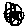
Label: flower